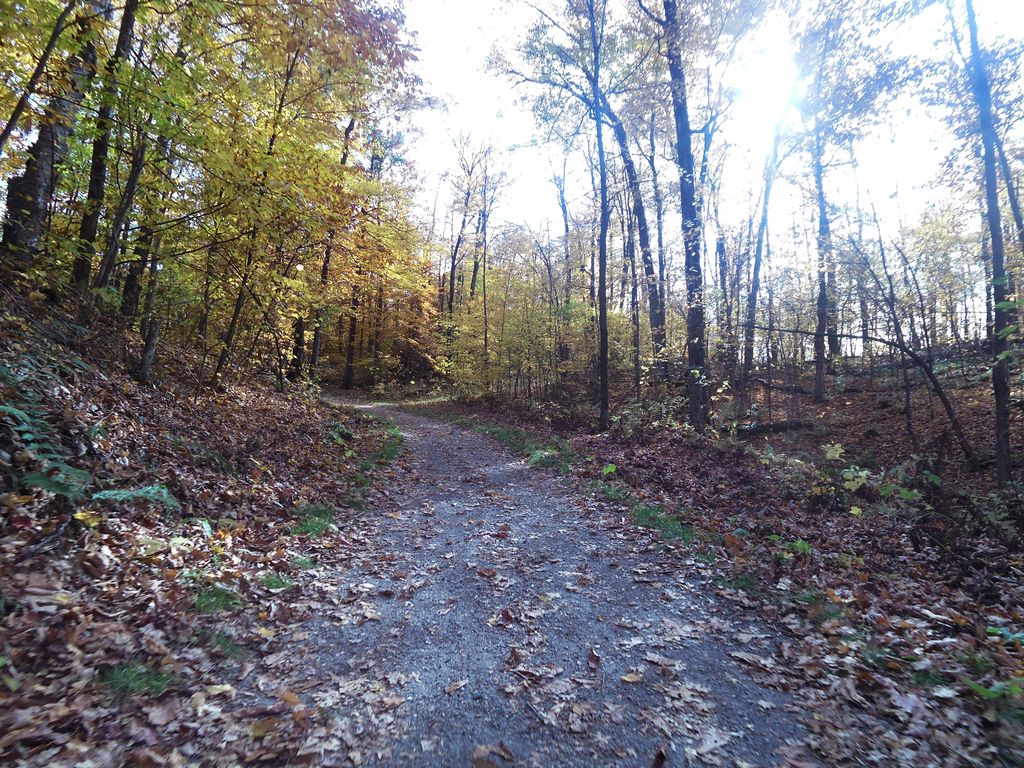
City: ottawa-gatineau